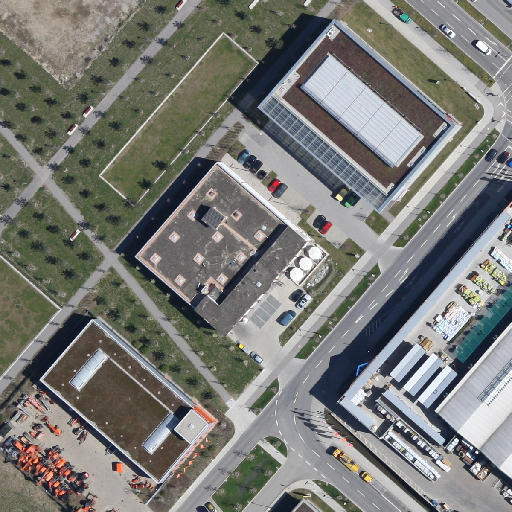
Referring expression: vehicle driving on the road